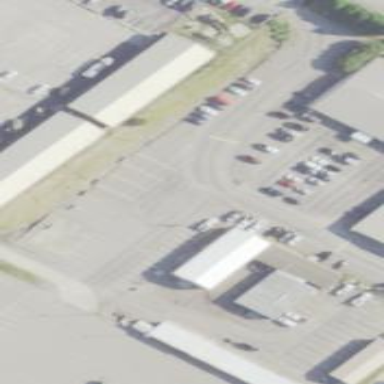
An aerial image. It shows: Parking area.